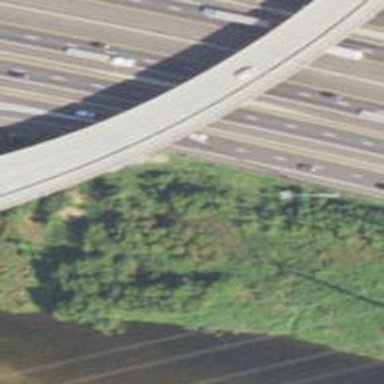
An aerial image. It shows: Motorway junction.